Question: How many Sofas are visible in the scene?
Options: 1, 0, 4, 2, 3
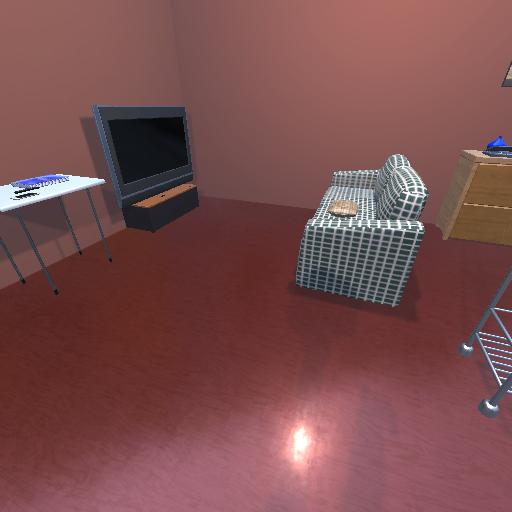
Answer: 1